Question: I have a FPR and TPR plot. In here I want to ask how to arangge spacing value between the x-axis. My code is following below:
'''
In [85]:
fig, ax = plt.subplots(figsize=(8,6), dpi=80)
ax.plot(x_iter1_TF , y_iter1_TF, label='Iter1', marker='o')
ax.plot(x_iter5_TF, y_iter5_TF ,label='Iter5', marker='v')
ax.plot(x_iter10_TF, y_iter10_TF , label='Iter10', marker='x')
ax.plot(x_iter25_TF, y_iter25_TF , label='Iter20', marker='+')
ax.plot(x_iter50_TF, y_iter50_TF , label='Iter50',marker='D')
ax.legend(loc=1); # upper left corner
ax.set_xlabel('FPR')
ax.set_ylabel('TPR')
ax.set_xlim([0,1, 0.001])
ax.set_ylim([0,1, 0.001])
---------------------------------------------------------------------------
ValueError Traceback (most recent call last)
<ipython-input-85-87b9ef379a9b> in <module>()
8 ax.set_xlabel('FPR')
9 ax.set_ylabel('TPR')
---> 10 ax.set_xlim([0,1, 0.001])
11 ax.set_ylim([0,1, 0.001])
C:\Python27\lib\site-packages\matplotlibxes\_base.pyc in set_xlim(self, left, right, emit, auto, **kw)
2524
2525 if right is None and iterable(left):
-> 2526 left, right = left
2527
2528 self._process_unit_info(xdata=(left, right))
ValueError: too many values to unpack
'''

In here I used ax.set_xlim([0,1, 0.001]) where 0.001 is spacing value between x-axis. Unfortunately, i faced an error. I think i did the wrong way to set those thing
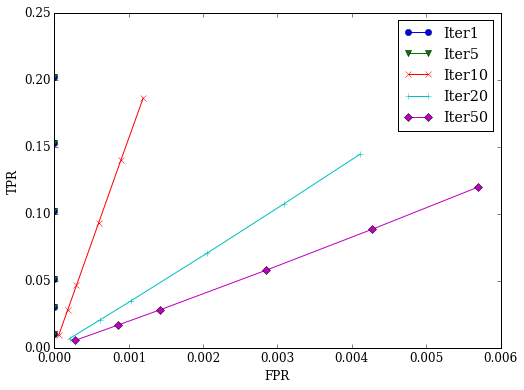
Answer: As mentioned in my comment, 'set_xlim' does not accept a "step" parameter. Also, the method I think you want is 'set_xticks', which can be used as follows:
'''
In [13]: import numpy as np
...: ticks = np.arange(0, 2, 0.1)
...: ax.set_xticks(ticks)
...: fig
'''
And gives the following result: